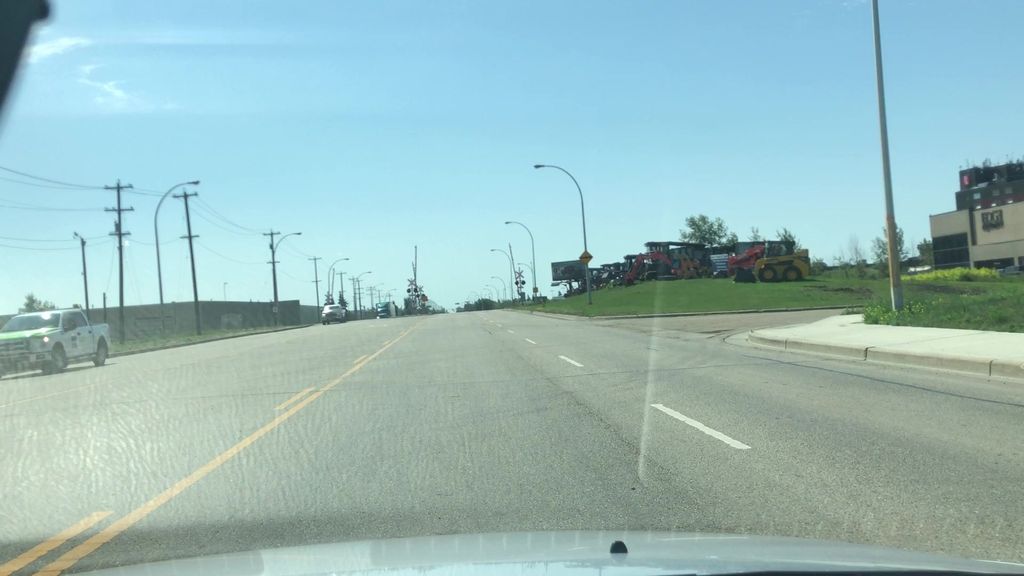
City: edmonton